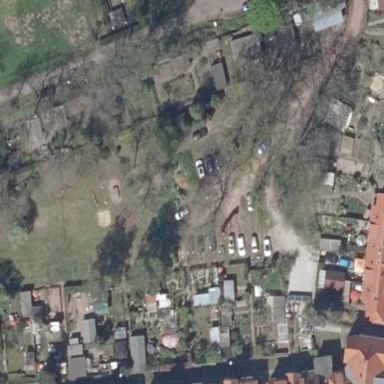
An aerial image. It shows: Area designated for allotments.